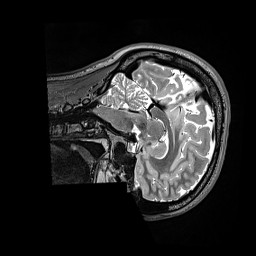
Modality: T2w
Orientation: sagittal
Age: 21
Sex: female
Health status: ill
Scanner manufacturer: siemens
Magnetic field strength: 3 T
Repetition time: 3.2 s
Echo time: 0.564 s